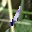
Label: 1